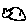
Label: fish